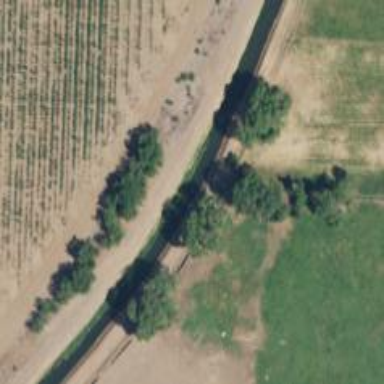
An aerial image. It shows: Canal used for irrigation purposes.